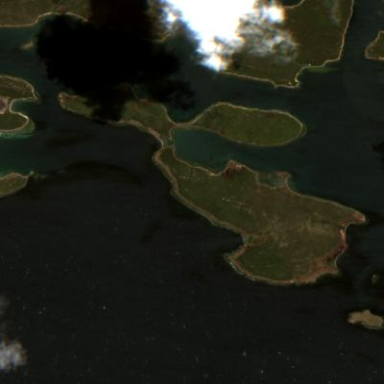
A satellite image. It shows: Island with natural coastline.